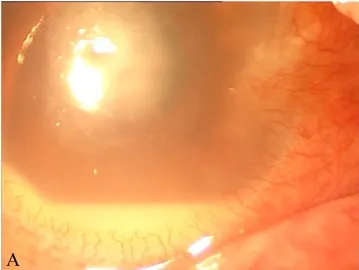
(A) Photo of the corneal ulcer in the right eye at initial diagnosis.
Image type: medical_photograph (other_medical_photograph)